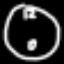
Label: clock